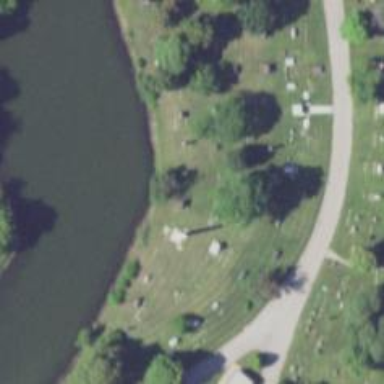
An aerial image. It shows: Memorial in cemetery with graves.